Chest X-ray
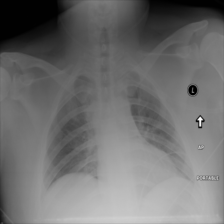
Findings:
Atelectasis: negative
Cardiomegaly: negative
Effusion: negative
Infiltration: negative
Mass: negative
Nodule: negative
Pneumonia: negative
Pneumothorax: negative
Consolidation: negative
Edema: negative
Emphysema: negative
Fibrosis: negative
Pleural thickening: negative
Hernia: negative